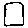
Label: square